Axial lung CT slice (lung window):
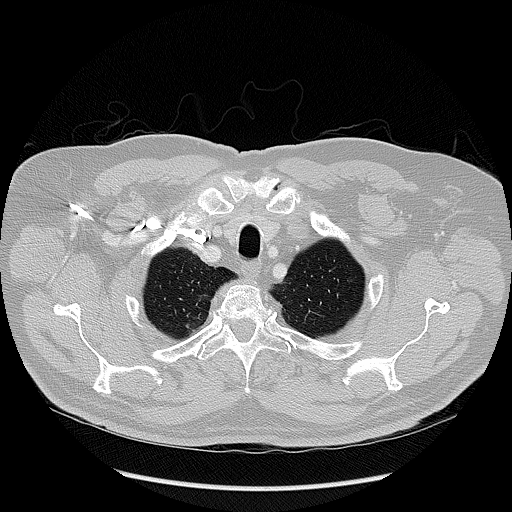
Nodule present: no